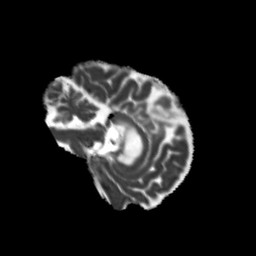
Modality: MD
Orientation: sagittal
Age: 68
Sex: female
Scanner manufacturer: siemens
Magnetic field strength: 3 T
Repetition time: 5.25 s
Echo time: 0.08 s